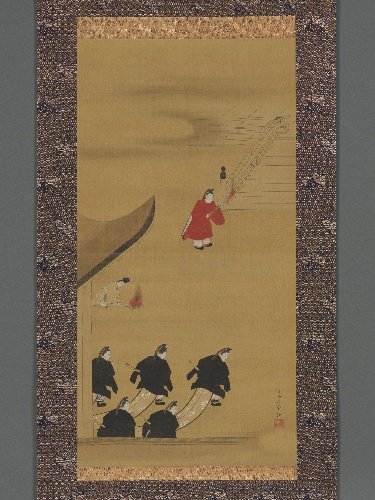
Title: 酒井抱一 「月次絵」|Activities of the Twelve Months
Artist: Sakai Hōitsu
Artist bio: Japanese, 1761–1828
Date: late 1790s
Object type: Hanging scrolls
Classification: Paintings
Medium: Eleven hanging scrolls from a set of twelve; ink and color on silk
Culture: Japan
Period: Edo period (1615–1868)
Dimensions: Image (each): 24 1/2 × 12 7/16 in. (62.2 × 31.6 cm)
Overall with mounting (each): 56 5/16 × 17 in. (143 × 43.2 cm)
Overall with knobs: 56 5/16 × 19 in. (143 × 48.3 cm)
Department: Asian Art
Credit line: Gift of Oni Zazen Collection, 2017
Accession year: 2017
Repository: Metropolitan Museum of Art, New York, NY
Tags: Men